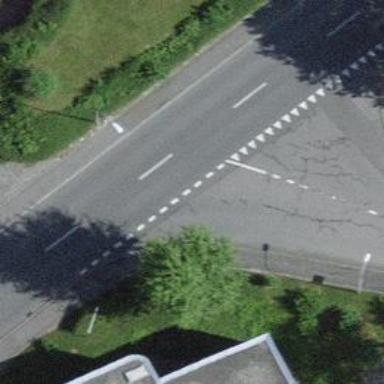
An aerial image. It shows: Service road with separate sidewalks on both sides.